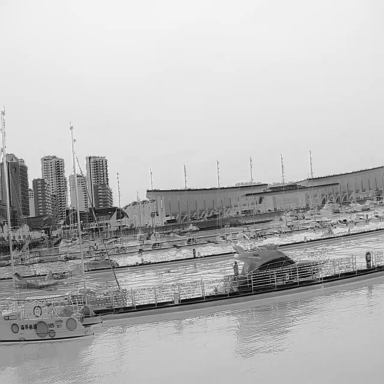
There are ten objects shown in the infrared image, including nine sailboats, and a canoe.